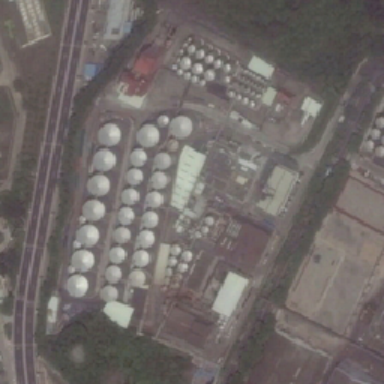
There are many trees in the factory .